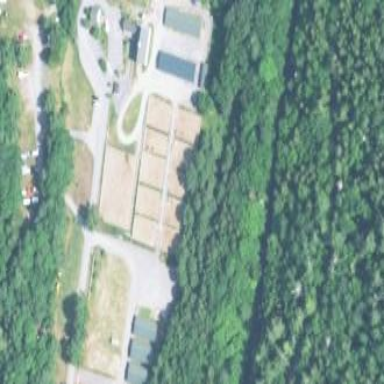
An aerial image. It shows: Leisure land designated for horse riding.